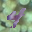
Label: 4